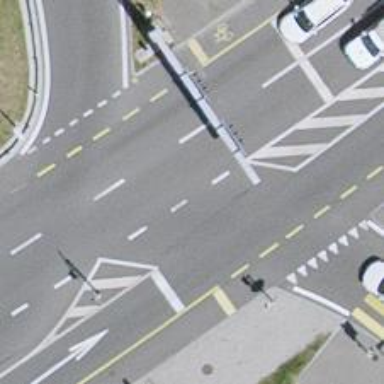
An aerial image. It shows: Secondary road with asphalt surface and dedicated cycle lane.